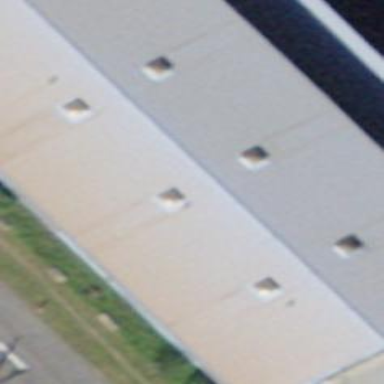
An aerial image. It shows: Industrial building.